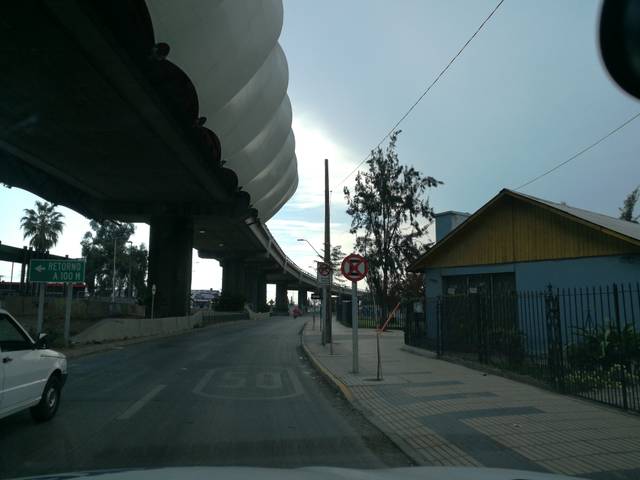
Region: Chile
Coordinates: -33.508, -70.613